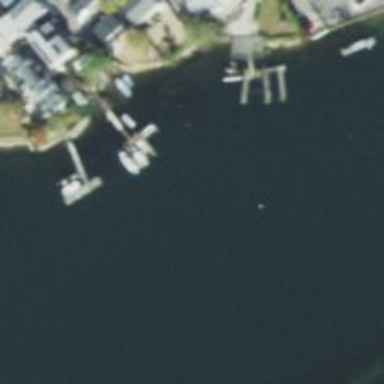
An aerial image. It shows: Man-made pier.